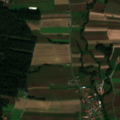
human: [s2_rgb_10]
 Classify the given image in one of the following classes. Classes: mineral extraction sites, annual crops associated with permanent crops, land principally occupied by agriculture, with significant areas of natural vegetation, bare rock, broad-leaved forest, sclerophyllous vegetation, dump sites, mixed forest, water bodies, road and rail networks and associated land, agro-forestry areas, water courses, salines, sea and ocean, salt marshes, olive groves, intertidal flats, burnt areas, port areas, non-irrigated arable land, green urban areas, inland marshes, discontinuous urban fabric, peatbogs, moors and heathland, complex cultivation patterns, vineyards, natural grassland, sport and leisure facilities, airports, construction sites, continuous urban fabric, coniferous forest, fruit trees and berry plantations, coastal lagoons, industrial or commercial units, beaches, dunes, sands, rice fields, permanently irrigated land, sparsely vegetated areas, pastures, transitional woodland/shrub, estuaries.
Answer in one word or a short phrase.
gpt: discontinuous urban fabric, non-irrigated arable land, land principally occupied by agriculture, with significant areas of natural vegetation, broad-leaved forest, mixed forest